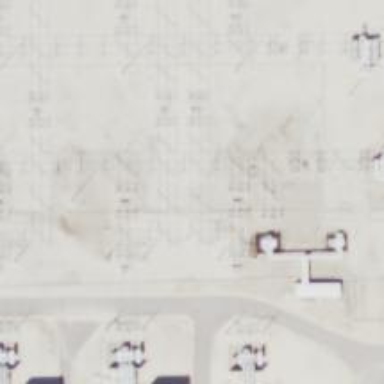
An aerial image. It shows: Switch for power supply.